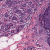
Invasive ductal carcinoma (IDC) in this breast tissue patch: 0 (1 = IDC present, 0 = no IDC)